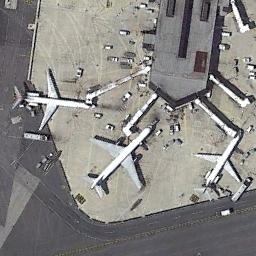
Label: airplane